Question: I searched the millions of similar posts about this but cannot find how to make it count down from 31, 30, 29, 28 etc.
I can have the previous calendar blocks show the 31st but that's all. I need it to show previous month 31st, 30, 29, etc.
updated code from Renku:
'''
//define the variable dayCol
$dayCol = 0;
// Print last months' days spots.
for ($i=0; $i<$leadInDays; $i++) {
$lastmonth = date('d', strtotime(-$i.' day', strtotime($startDate))); // Days in previous month
print "<td width="14%" height="25%" class="calendar_cell_disabled_middle">$lastmonth</td>
";
$dayCol++;
}
'''
example :
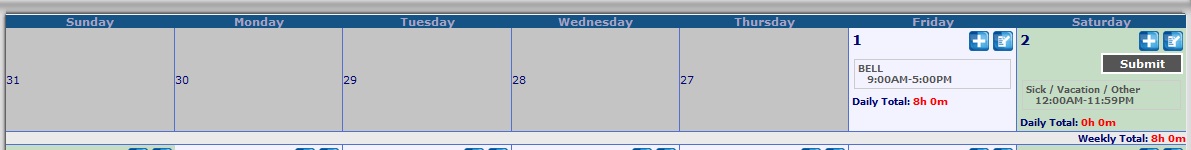
Answer: I am writing a new loop for this.
'''
<?php
$StartDate= date("Y-F-d",strtotime("+0 Month"));// get first day of current month
$num= 10; // how many past days you need from previous month + 1 (to remove current day)
for ($i=1; $i<$num; $i++) {
echo $prev= date('Y-m-d', strtotime(-$i.' day', strtotime($StartDate)))."<br />"; //get last days of previous month
}
?>
'''
I am re writing it with your loop,
'''
<?php
$dayCol = 0;
$leadInDays = 5; // (just for February cuz theres 5 blanks before its the 1st of Feb)
$StartDate= date("Y-F-d",strtotime("+0 Month"));
// Print last months' days spots.
for ($i=1; $i<($leadInDays+1); $i++) {
$lastmonth = date('d', strtotime(-$i.' day', strtotime($StartDate))); // Days in previous month
print "<td width="14%" height="25%" class="calendar_cell_disabled_middle">$lastmonth</td>
";
$dayCol++;
}
?>
'''
Test it <URL>